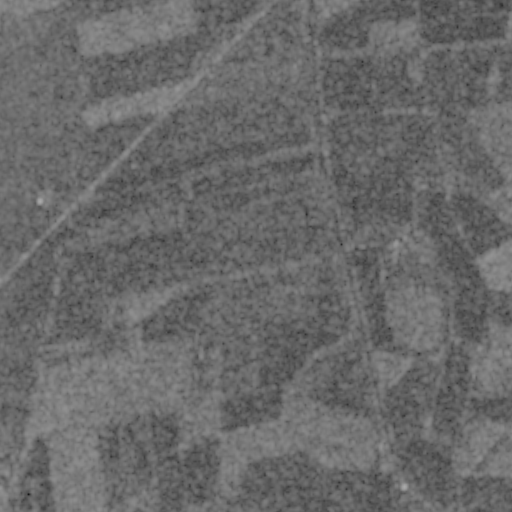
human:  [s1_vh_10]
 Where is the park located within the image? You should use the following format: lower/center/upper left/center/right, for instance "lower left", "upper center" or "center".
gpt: The park is located in the upper left of the image.
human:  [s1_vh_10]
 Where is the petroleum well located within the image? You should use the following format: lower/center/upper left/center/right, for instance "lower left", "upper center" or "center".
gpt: The petroleum well is located in the center of the image.
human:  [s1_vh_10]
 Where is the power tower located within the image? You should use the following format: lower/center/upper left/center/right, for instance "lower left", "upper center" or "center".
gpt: The power tower is located in the lower of the image.
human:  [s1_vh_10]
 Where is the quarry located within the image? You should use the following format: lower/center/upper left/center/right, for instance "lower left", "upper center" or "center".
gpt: There is no quarry in the image.

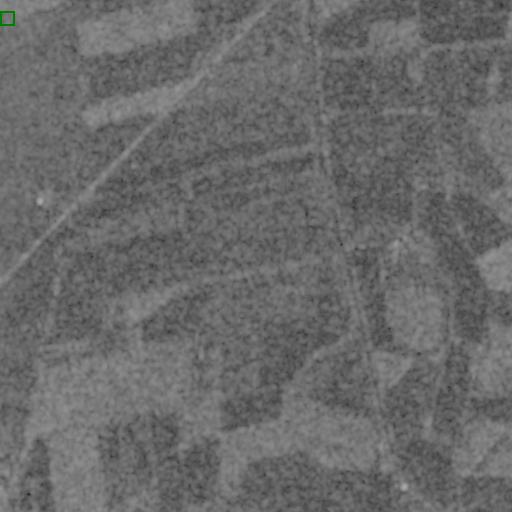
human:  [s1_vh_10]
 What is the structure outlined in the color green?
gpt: The structure outlined in green is a park.
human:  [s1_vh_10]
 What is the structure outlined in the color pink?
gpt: There is no pink outline.